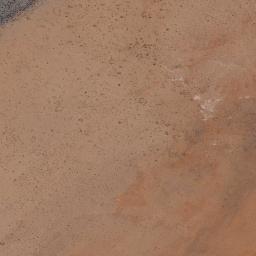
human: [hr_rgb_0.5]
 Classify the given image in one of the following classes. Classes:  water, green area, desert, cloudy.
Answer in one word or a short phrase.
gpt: desert